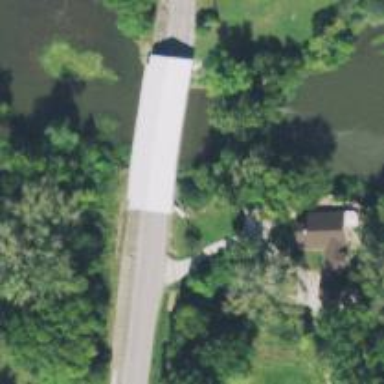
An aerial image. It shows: Covered bridge over tertiary road.